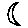
Label: moon